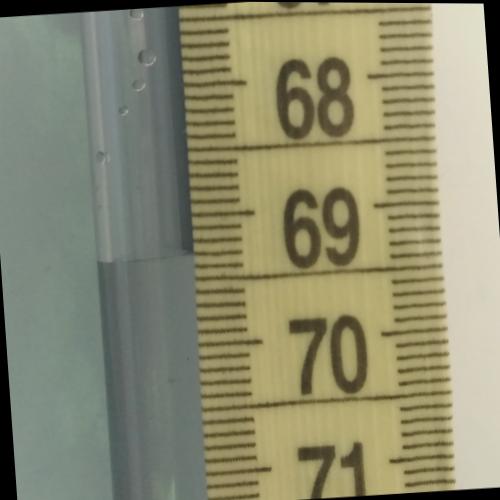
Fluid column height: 69.3 cm